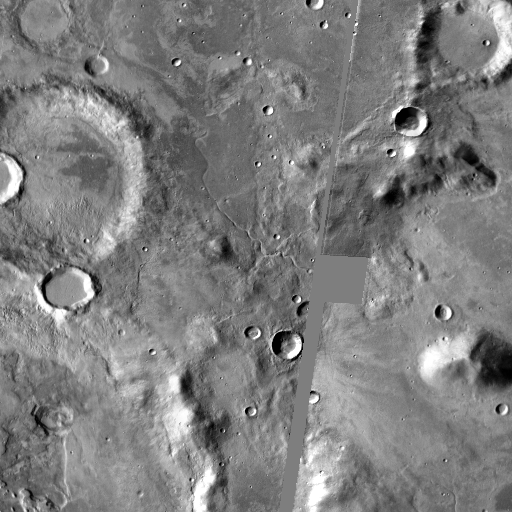
Crater classes present: Background, Other, Layered, Buried